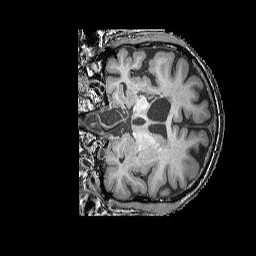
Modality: T1w
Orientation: coronal
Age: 60
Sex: male
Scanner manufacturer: siemens
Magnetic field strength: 3 T
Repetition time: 2.25 s
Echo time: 0.00415 s